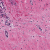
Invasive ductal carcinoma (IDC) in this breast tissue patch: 0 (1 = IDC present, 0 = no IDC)